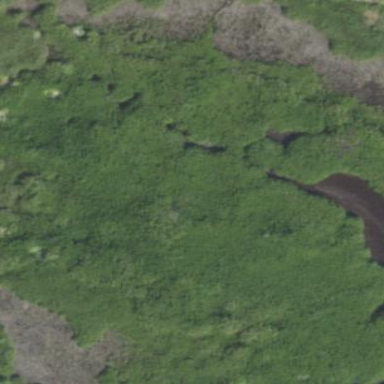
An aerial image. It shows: Marsh wetland.